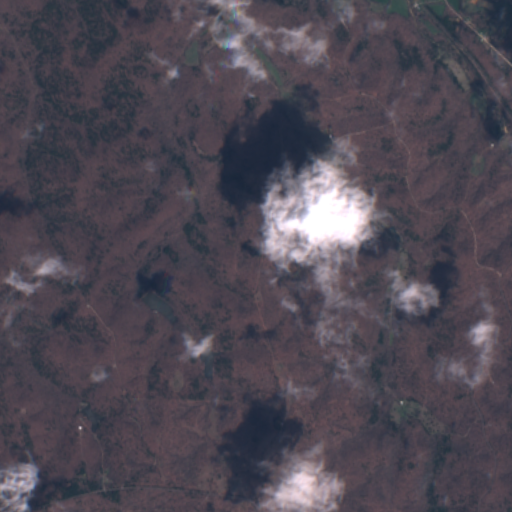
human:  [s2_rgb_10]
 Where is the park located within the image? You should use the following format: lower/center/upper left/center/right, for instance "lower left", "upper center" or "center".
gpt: The park is located in the upper right of the image.
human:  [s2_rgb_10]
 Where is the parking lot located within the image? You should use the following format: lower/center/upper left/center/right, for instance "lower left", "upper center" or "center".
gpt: There is no parking lot in the image.